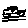
Label: car